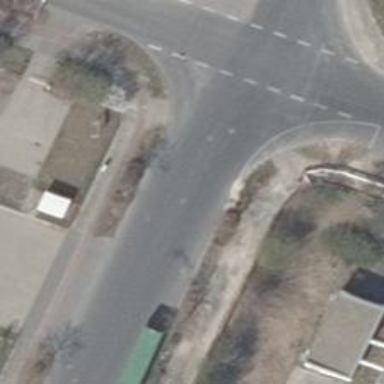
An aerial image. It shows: Road with "give way" sign.